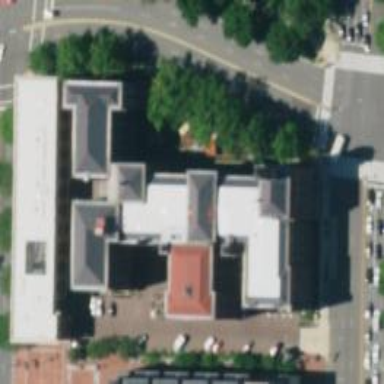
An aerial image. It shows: Government office.